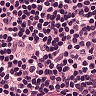
Metastatic tissue present: no